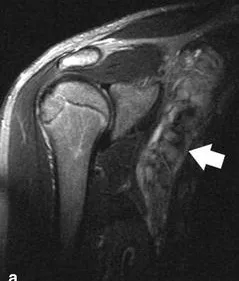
MRI of the right shoulder showing the tumor extent at the time of initial diagnosis in proton density (PD)-weighted.
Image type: radiology (mri)